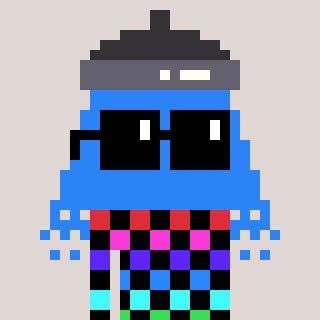
a pixel art character with square black sunglasses, a shower-shaped head and a magenta-colored body on a warm background